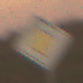
Verkehrszeichen: Vorfahrtsstrasse
Umgebung: Outdoor, Nature
Tageszeit: SunriseSunset
Wetter: PartlyCloudy
Licht: Natural
Jahreszeit: NotSpecified
Kontrast: LowContrast